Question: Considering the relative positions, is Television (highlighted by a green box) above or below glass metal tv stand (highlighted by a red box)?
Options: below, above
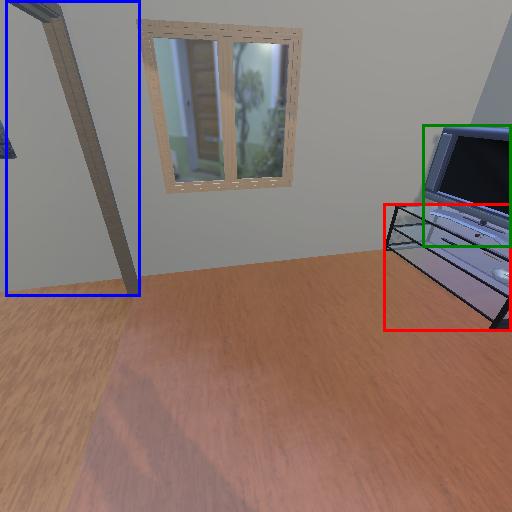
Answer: below